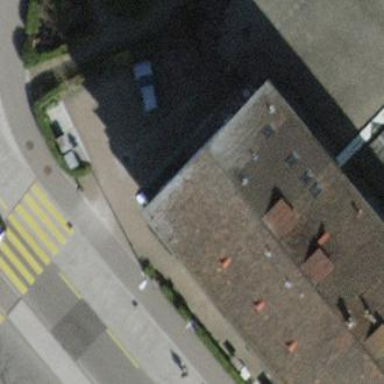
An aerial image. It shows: Residential building with pitched roof.